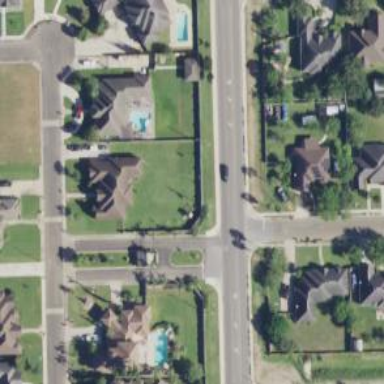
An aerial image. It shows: Residential road.